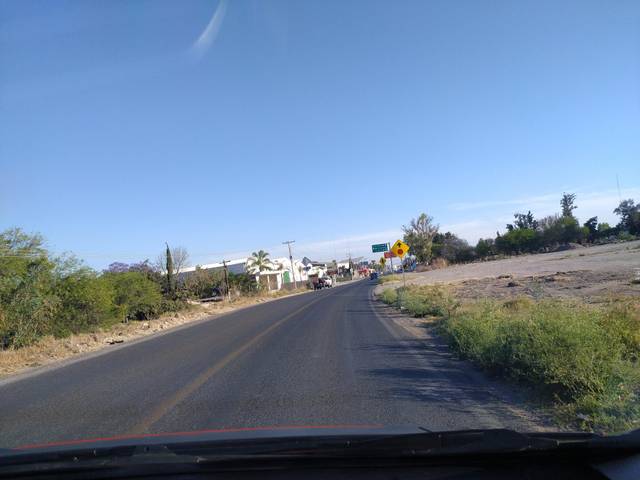
Region: Mexico
Coordinates: 20.977, -101.844